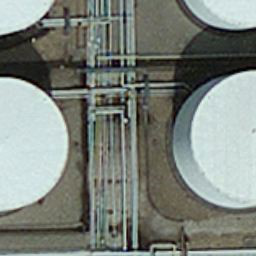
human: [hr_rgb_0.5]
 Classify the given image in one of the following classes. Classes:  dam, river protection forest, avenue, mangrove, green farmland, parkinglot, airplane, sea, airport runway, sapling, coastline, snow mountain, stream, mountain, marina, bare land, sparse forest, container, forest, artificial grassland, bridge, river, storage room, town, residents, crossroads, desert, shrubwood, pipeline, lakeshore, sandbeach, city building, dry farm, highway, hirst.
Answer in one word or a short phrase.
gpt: storage room